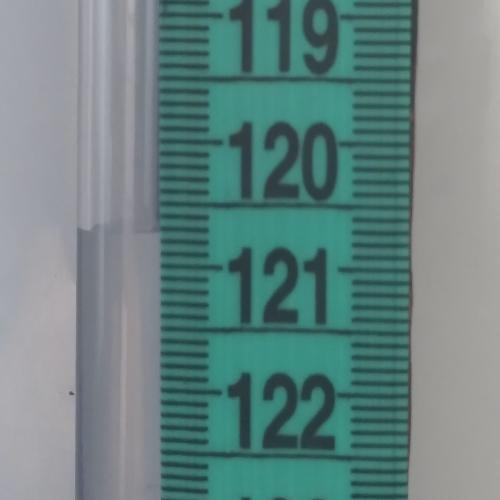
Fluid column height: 120.7 cm